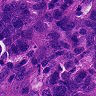
Metastatic tissue present: yes